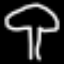
Label: mushroom